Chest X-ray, AP view. Patient: 33 years old, sex F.
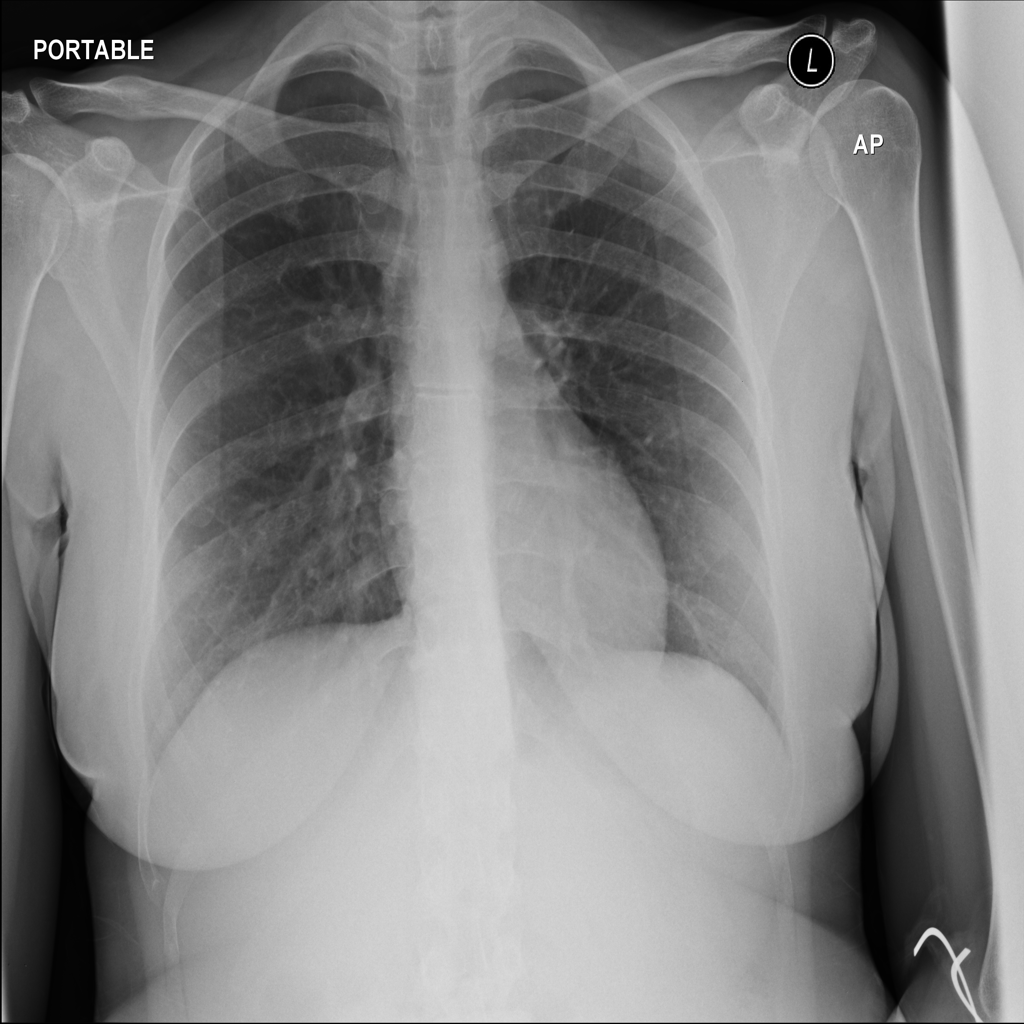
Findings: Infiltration